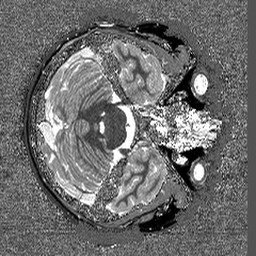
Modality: T1map
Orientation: axial
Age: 23
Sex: female
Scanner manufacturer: siemens
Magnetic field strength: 3 T
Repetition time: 5 s
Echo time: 0.00298 s